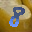
Label: 8